Field crop: maize
Growth stage: 2
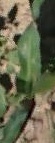
Species: maize